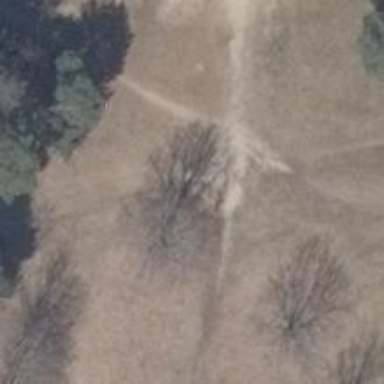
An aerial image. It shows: Dirt path.